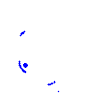
Particle: pion